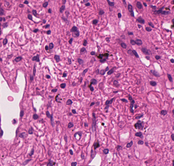
Tumor epithelial tissue: no
Tumor-associated stroma tissue: yes
Normal tissue: no